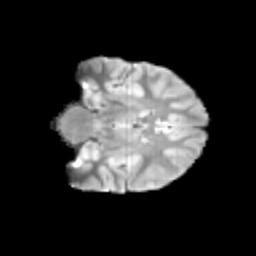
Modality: T2w
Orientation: coronal
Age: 11
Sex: female
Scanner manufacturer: siemens
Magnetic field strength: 3 T
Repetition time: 3.8 s
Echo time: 0.07 s